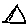
Label: triangle